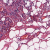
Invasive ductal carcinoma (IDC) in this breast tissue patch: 1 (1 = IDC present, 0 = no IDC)